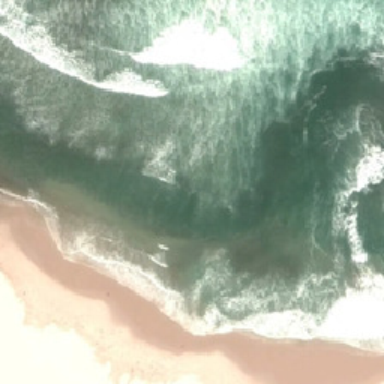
Beside the spectacular sea is red and yellow sand .